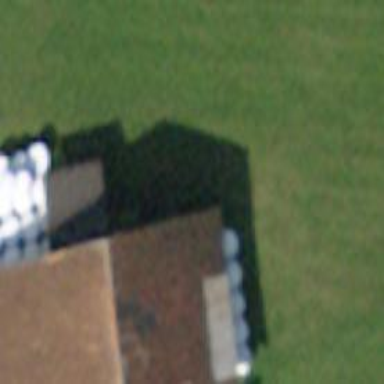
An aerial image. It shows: Barn.